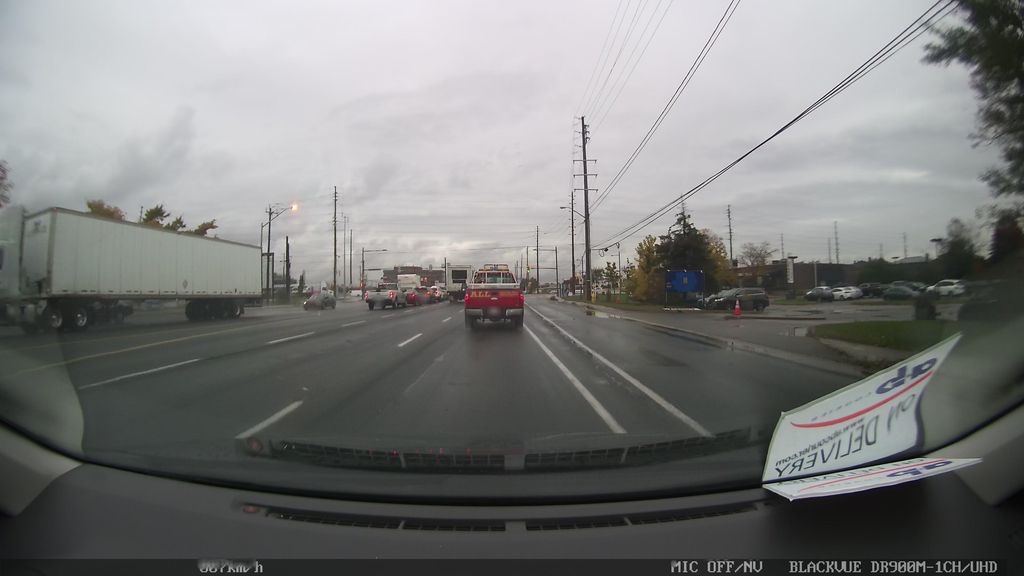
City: toronto